Question: Today my friend asked me:
> Write a program to sort millions of element in your list but memory size is very small. It cannot hold more than 100 elements.
I was reading about 'external merge sort' from the wikipedia article <URL>, according to it:
> External sorting is required when the data being sorted do not fit
into the main memory of a computing device (usually RAM) and instead
they must reside in the slower external memory (usually a hard drive).
External sorting typically uses a hybrid sort-merge strategy. In the
sorting phase, chunks of data small enough to fit in main memory are
read, sorted, and written out to a temporary file. In the merge phase,
the sorted subfiles are combined into a single larger file.
Suppose we have a RAM which can only hold '2 chunks' of data and we have '6 chunks' of data to sort. Please see the below diagram:

Since our memory can hold '2 chunks of data' so the first 'step 1' sounds plausible since we are sorting only pairs of numbers (5,6), (3,4) (1,2). In the 'step 2' we merge the data and now our chunk size is '4'. My question is how do you now load this '4 chunk of data' into memory now? Since your memory cannot accept more than 2 chunks of data then how do you load and sort them? How did you sort while merging chunks of data here? I have visited several links, but not able to understand this concept.
You must be performing some kind of sorting while merging the data as well right? This question might sound dumb, but I am not able to understand it and will appreciate if anyone could help me.
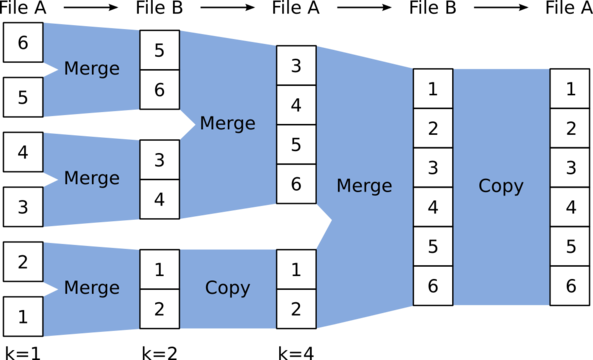
Answer: My confusion is cleared now:
> If you see the pseudo for 'merge sort' if the two list are stored then
merging them will take only time only. You can see that Merge
only needs memory to merge two sorted lists, even if the sorted
lists are stored in external storage -- it never needs to load the
input lists into memory in their entirety.
If you see the visualization of 'merge sort' <URL> once the list is sorted then it is all about merging, we do not require any temporary space now.